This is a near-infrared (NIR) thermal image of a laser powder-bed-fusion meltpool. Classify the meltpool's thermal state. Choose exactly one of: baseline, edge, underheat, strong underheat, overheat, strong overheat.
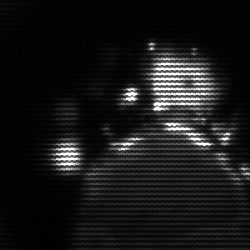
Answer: baseline